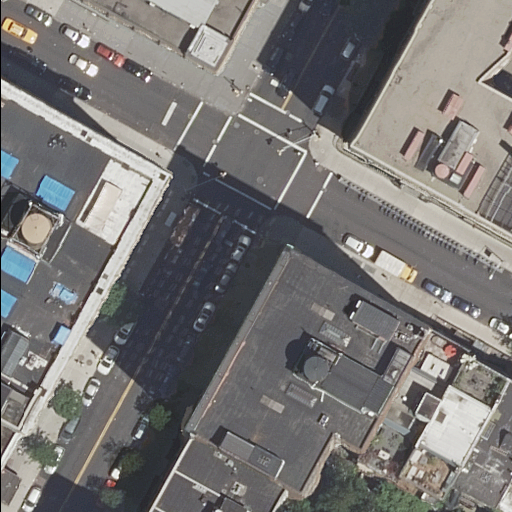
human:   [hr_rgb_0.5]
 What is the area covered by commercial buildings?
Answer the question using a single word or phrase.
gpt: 0m2

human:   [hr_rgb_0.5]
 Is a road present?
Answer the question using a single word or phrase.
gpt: yes

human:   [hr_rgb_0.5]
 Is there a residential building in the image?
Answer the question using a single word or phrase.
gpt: yes

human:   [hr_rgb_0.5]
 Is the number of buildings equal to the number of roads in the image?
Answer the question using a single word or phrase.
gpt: no

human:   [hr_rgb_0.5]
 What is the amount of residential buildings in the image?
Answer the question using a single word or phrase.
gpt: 8

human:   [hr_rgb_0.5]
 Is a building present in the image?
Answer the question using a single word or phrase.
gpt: yes

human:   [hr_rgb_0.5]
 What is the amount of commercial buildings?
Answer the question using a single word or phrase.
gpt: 0

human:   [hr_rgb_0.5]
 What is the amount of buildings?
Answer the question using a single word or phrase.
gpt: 9

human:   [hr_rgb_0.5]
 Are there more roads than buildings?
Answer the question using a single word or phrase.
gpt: no

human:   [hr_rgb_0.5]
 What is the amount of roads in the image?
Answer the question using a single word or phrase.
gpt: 2

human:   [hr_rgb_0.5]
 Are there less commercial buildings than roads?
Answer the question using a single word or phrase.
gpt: yes

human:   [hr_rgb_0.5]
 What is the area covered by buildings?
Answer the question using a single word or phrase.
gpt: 6357m2

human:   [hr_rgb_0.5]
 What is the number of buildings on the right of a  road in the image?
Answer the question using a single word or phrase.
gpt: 4

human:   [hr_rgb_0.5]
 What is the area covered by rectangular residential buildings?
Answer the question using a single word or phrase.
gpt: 2932m2

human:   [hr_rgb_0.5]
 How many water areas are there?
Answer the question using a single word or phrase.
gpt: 0

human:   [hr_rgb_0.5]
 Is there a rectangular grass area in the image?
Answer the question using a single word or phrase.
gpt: no

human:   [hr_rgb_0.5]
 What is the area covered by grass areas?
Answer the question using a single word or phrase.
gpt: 0m2

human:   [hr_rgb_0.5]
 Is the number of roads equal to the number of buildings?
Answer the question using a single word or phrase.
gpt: no

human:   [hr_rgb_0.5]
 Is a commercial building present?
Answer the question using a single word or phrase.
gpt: no

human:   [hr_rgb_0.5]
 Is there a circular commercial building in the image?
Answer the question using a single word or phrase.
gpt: no

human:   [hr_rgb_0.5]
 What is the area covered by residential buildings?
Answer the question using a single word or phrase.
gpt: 6135m2

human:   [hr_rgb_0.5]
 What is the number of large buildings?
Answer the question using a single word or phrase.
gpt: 4

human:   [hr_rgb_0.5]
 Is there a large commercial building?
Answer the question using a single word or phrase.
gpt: no

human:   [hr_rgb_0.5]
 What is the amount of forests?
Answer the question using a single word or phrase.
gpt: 0

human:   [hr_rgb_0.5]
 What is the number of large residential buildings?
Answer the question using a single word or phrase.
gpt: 4

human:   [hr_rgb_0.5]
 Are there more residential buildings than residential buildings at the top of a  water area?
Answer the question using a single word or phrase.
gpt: yes

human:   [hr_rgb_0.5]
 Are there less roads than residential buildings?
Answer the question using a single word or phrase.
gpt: yes

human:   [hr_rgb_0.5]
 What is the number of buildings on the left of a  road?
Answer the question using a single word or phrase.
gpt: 2

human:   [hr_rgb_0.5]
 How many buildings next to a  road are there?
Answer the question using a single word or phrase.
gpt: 9

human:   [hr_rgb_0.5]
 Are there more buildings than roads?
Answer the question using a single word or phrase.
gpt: yes

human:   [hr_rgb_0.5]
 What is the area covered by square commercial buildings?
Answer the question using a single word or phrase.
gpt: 0m2

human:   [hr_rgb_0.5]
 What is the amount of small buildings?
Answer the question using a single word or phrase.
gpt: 3

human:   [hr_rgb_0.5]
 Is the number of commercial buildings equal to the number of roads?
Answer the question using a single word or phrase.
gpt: no

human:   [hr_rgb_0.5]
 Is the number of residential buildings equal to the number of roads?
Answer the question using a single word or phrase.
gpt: no

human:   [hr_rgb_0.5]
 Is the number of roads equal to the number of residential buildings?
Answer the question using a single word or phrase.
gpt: no

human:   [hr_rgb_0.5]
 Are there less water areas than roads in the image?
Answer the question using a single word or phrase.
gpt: yes

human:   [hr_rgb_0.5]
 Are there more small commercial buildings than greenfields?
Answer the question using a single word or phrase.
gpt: no

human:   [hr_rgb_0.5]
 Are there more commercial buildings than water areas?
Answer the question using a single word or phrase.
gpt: no

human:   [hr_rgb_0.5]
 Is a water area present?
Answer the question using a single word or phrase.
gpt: no

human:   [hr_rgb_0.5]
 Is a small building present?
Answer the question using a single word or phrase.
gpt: yes

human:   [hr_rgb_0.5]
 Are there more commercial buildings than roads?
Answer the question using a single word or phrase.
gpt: no

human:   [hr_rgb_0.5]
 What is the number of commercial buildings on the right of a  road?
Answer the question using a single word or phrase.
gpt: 0

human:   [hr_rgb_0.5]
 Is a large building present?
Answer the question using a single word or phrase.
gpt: yes

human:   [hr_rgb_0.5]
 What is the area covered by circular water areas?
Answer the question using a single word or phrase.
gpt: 0m2

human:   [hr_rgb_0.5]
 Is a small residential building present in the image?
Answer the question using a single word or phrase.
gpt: yes

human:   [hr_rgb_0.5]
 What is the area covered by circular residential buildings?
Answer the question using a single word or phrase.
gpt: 0m2

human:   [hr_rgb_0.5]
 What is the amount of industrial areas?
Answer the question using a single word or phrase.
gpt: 0

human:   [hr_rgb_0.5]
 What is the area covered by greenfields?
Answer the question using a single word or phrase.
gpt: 0m2

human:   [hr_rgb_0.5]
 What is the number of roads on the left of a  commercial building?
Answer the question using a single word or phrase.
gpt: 0

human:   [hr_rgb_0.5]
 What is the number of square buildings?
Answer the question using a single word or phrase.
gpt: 0

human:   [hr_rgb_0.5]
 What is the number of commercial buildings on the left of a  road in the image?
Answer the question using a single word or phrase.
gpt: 0

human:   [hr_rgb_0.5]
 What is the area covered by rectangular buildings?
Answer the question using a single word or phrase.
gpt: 3153m2

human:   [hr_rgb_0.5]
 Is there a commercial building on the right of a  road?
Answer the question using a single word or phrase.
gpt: no

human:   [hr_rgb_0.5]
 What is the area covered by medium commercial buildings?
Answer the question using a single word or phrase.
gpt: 0m2

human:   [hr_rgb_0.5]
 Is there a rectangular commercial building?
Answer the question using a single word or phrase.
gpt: no

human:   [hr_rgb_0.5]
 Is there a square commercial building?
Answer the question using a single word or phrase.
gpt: no

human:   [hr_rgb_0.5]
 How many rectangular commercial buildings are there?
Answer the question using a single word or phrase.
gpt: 0

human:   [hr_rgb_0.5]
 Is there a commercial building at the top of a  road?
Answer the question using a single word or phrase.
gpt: no

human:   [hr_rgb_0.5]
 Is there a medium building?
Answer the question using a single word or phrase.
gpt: yes

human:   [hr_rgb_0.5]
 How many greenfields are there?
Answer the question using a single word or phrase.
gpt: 0

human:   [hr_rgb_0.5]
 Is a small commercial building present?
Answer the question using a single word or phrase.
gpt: no

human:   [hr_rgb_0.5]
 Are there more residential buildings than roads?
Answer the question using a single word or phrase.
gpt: yes

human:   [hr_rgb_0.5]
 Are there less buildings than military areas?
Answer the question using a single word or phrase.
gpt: no

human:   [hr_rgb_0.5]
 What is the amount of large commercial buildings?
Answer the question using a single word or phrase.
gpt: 0